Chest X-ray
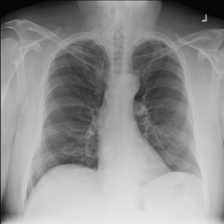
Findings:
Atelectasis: negative
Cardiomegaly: negative
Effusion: negative
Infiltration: negative
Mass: negative
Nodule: negative
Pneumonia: negative
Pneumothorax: negative
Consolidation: negative
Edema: negative
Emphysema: negative
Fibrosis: negative
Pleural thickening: negative
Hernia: negative